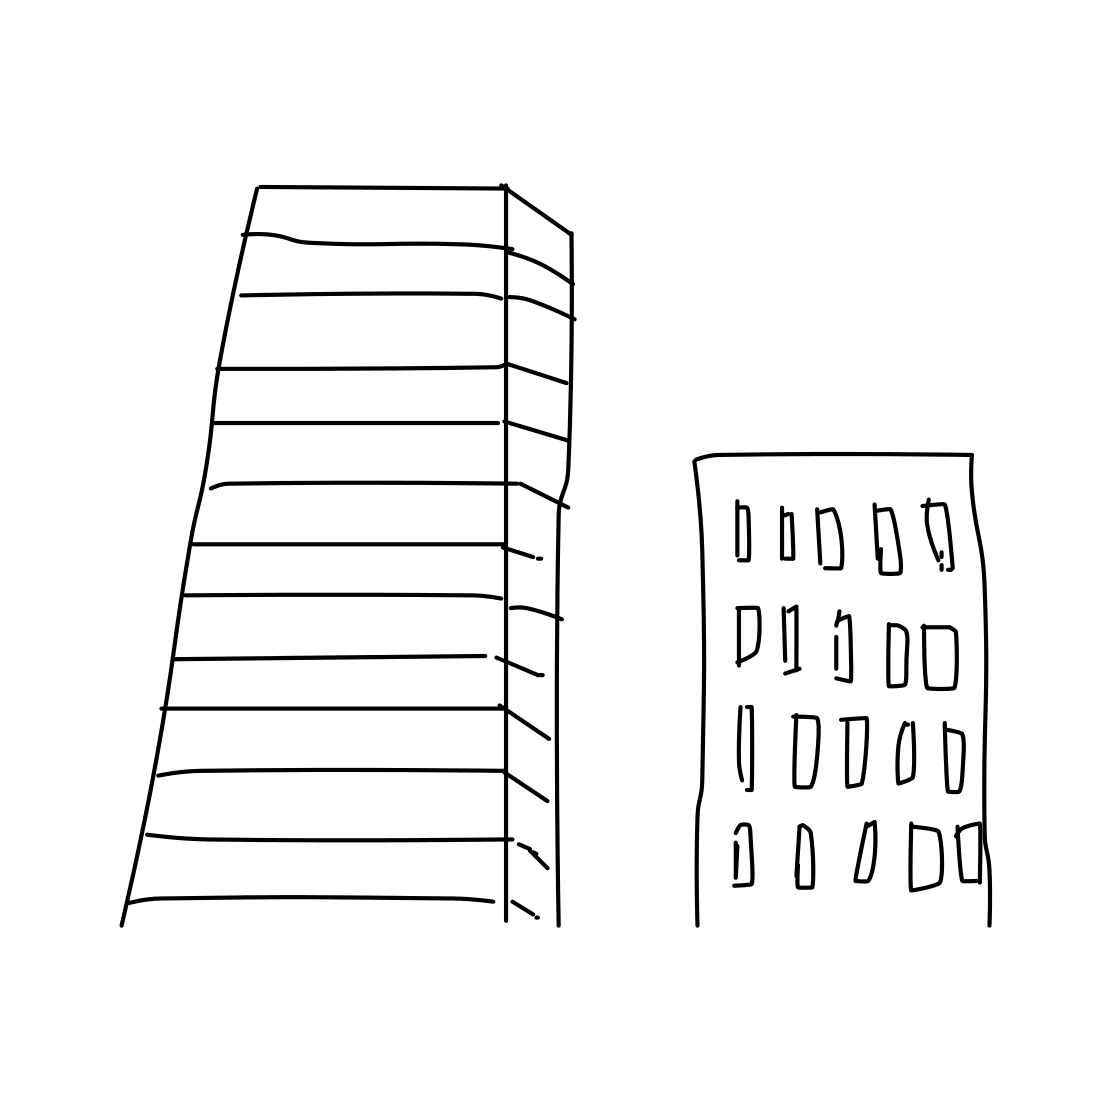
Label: skyscraper